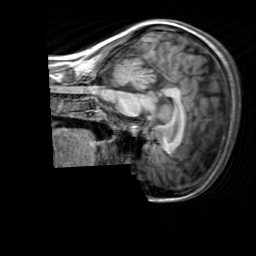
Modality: T1w
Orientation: sagittal
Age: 27
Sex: female
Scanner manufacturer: siemens
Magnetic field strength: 3 T
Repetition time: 2.3 s
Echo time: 0.00303 s